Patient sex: F
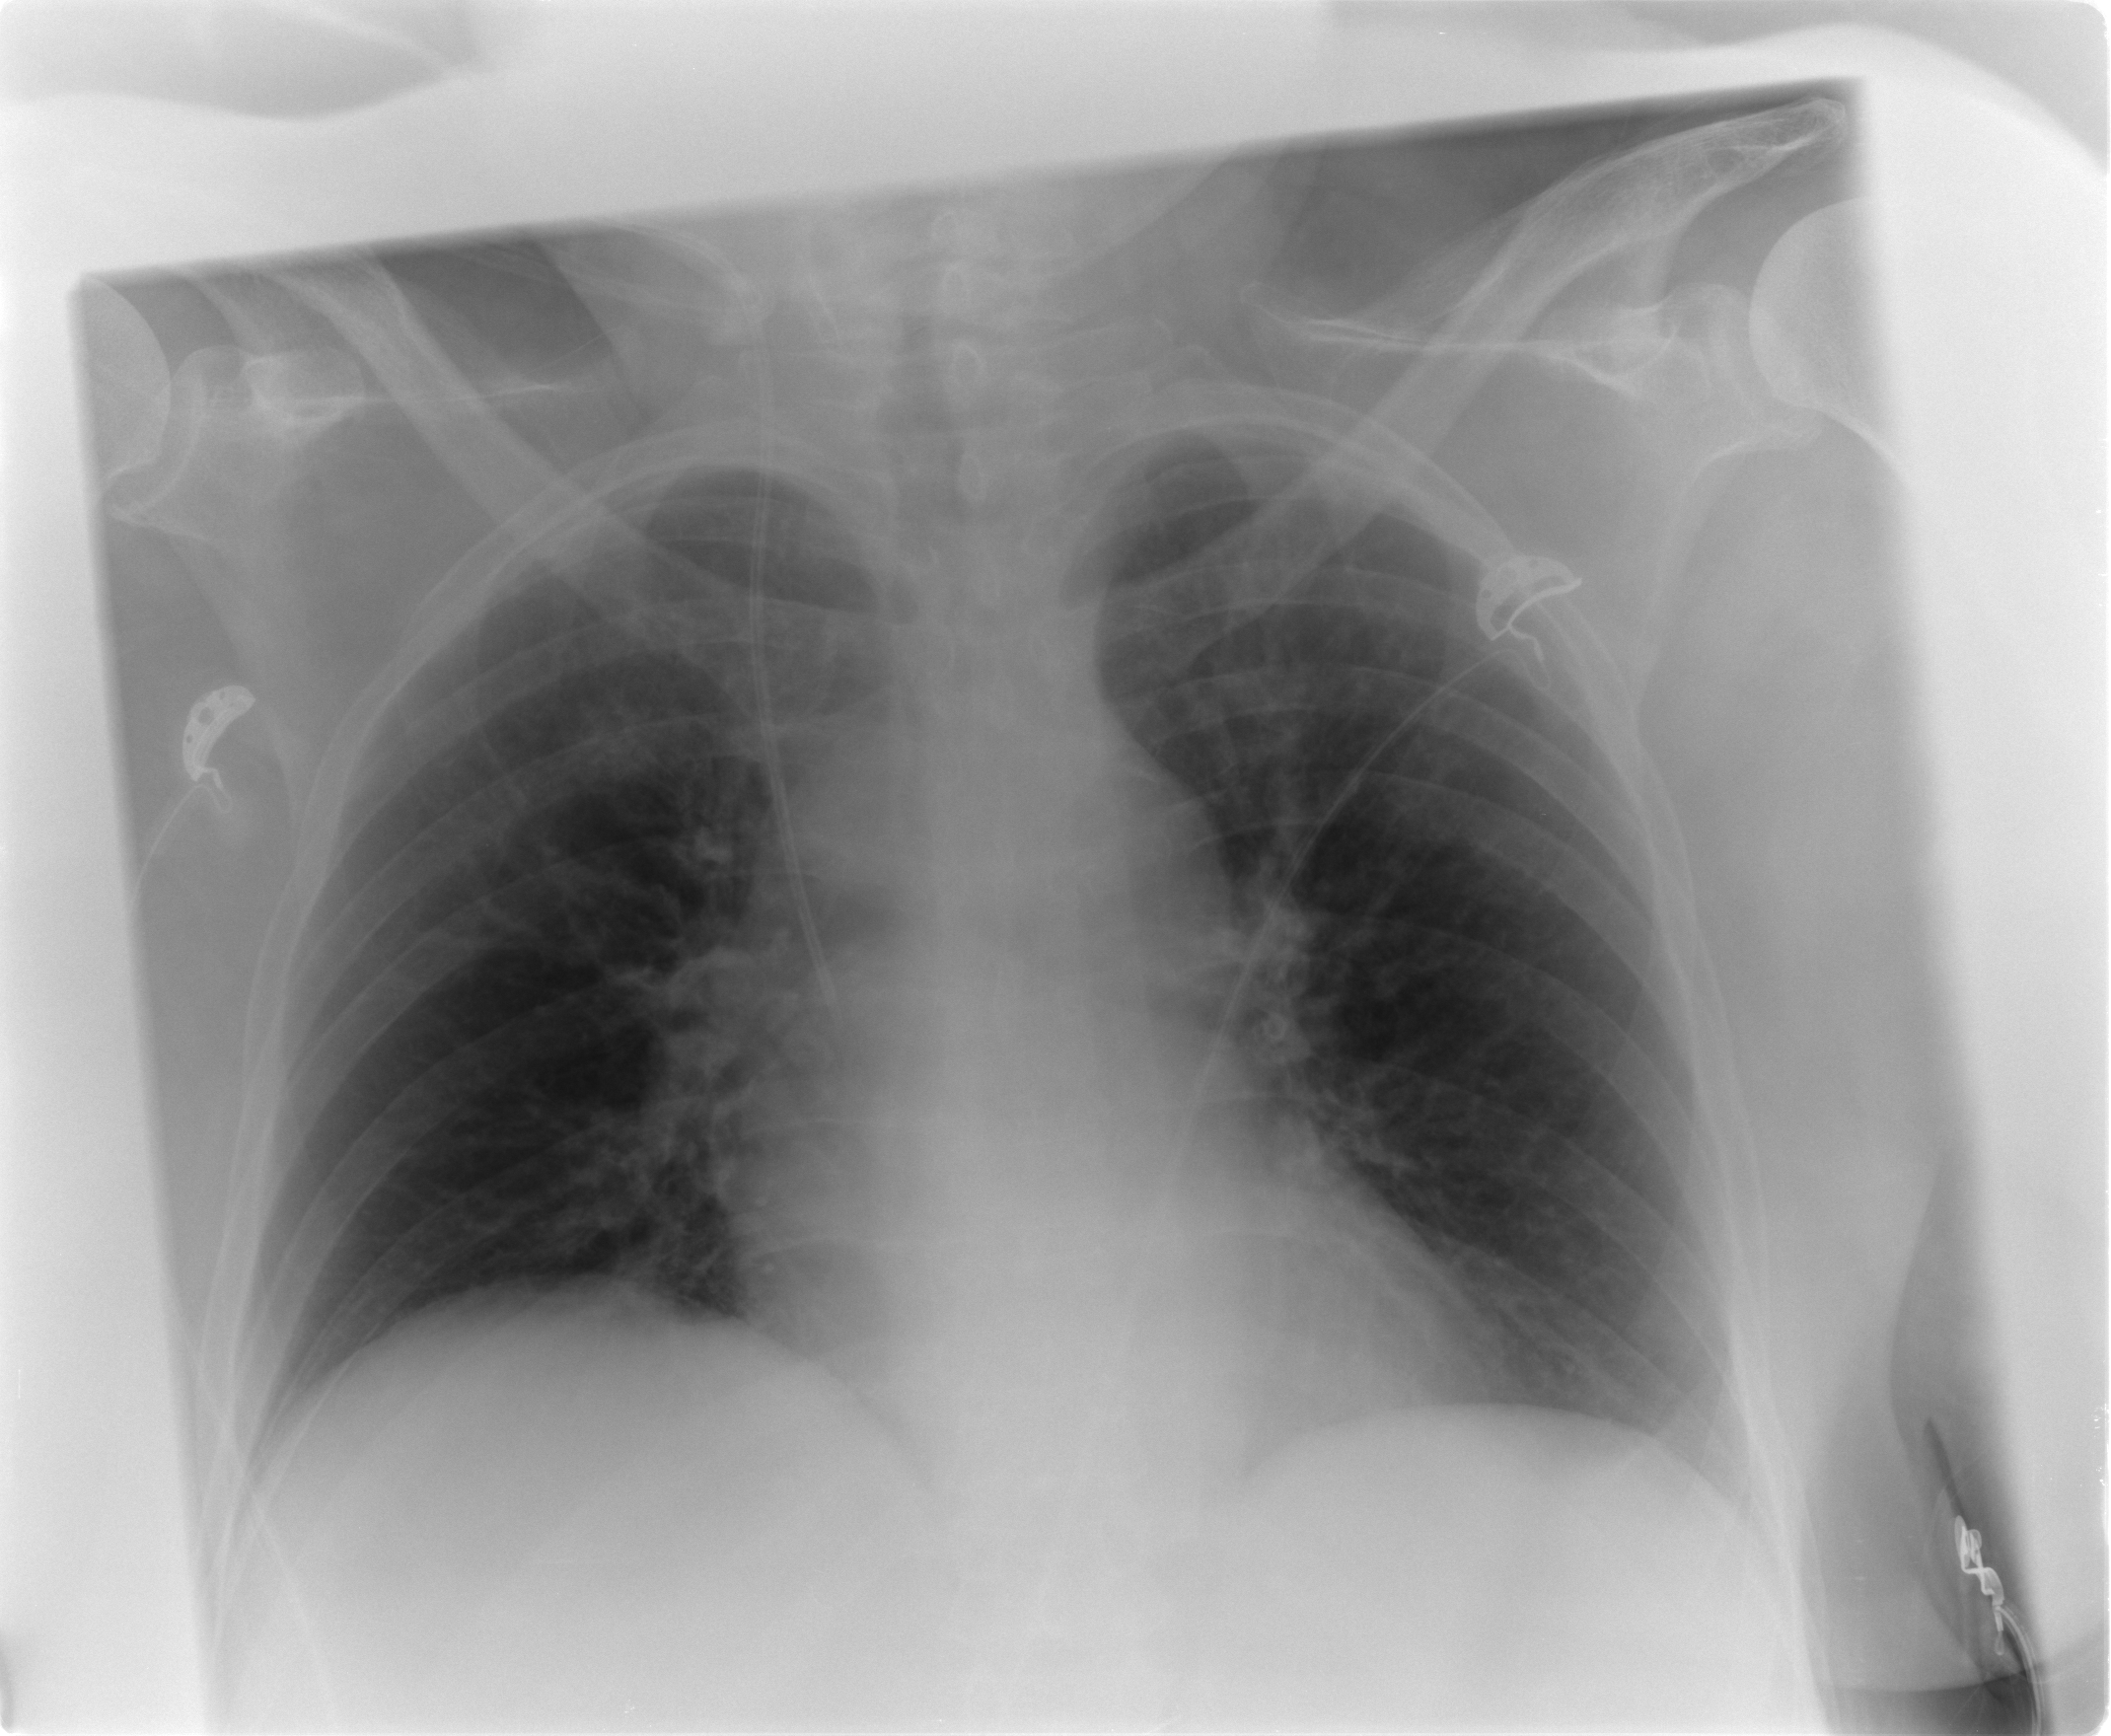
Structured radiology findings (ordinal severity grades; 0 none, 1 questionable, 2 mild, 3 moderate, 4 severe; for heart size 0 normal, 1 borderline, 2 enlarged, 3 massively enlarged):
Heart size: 0
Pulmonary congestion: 1
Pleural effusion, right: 0
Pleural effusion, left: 0
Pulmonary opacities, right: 0
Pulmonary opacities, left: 0
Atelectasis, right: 0
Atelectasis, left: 0